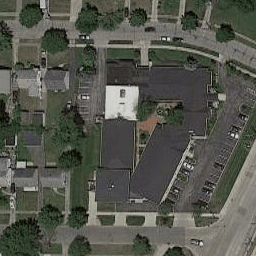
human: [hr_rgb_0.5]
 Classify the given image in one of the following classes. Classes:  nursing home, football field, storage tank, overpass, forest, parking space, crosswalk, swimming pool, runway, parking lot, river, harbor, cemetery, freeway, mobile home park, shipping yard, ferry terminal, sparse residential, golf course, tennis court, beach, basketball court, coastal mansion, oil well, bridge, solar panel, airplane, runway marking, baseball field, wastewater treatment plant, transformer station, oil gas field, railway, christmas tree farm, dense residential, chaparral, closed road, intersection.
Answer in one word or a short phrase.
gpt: nursing home